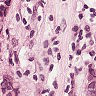
Metastatic tissue present: yes